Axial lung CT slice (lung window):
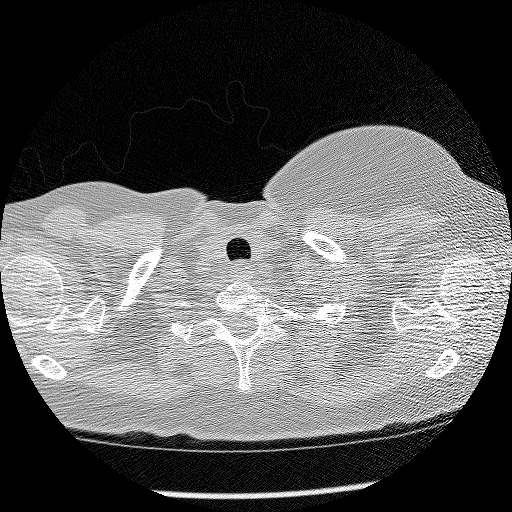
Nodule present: no